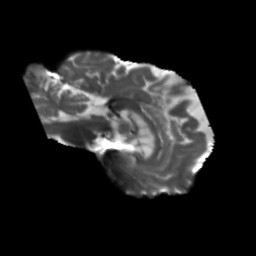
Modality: T2w
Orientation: sagittal
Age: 46
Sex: female
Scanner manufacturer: siemens
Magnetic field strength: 3 T
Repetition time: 5.25 s
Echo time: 0.08 s